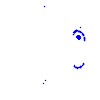
Particle: pion